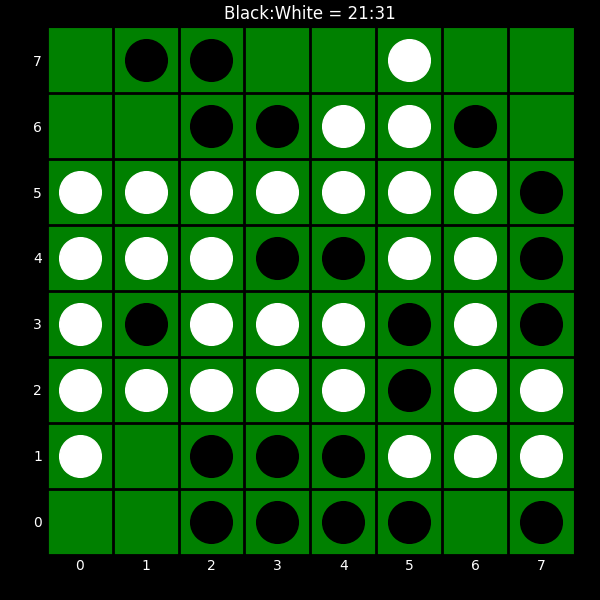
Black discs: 21
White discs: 31